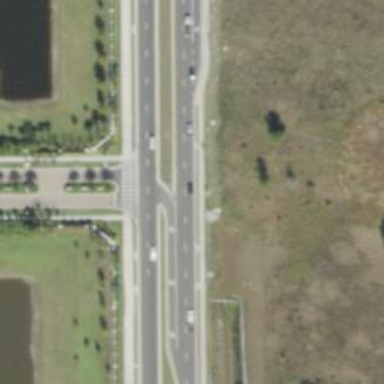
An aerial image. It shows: Secondary link road.